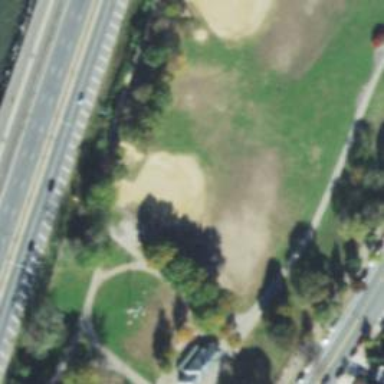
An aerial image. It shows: Baseball pitch for leisure land.